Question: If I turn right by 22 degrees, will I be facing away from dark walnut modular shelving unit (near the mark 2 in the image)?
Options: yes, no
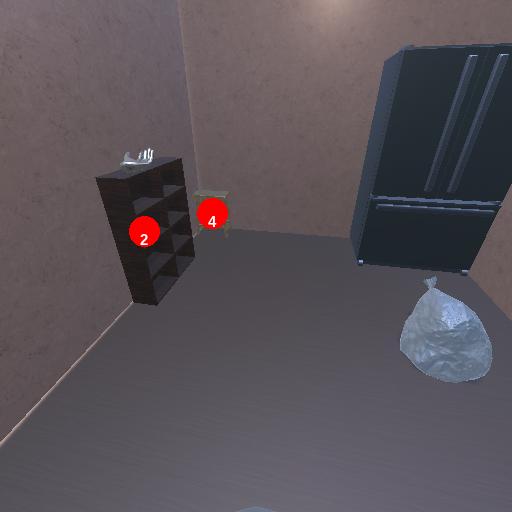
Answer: yes